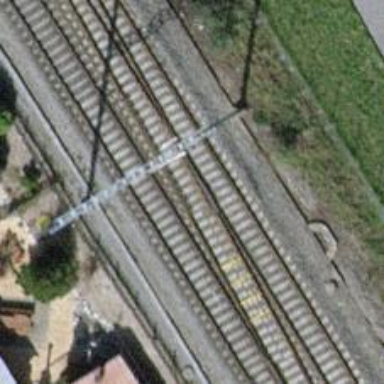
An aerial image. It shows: Single-track electrified railway with contact line.